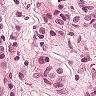
Metastatic tissue present: yes